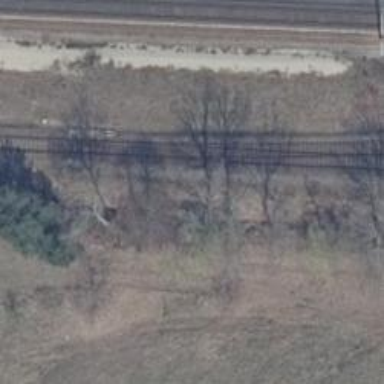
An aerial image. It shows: Solitary milestone along the railway.